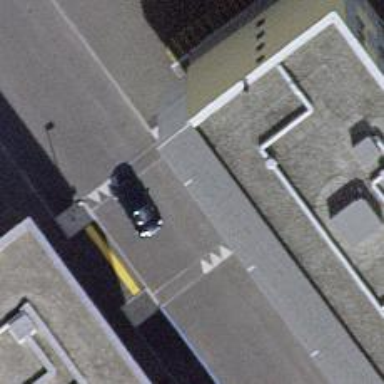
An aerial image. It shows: Kerb serving as barrier.